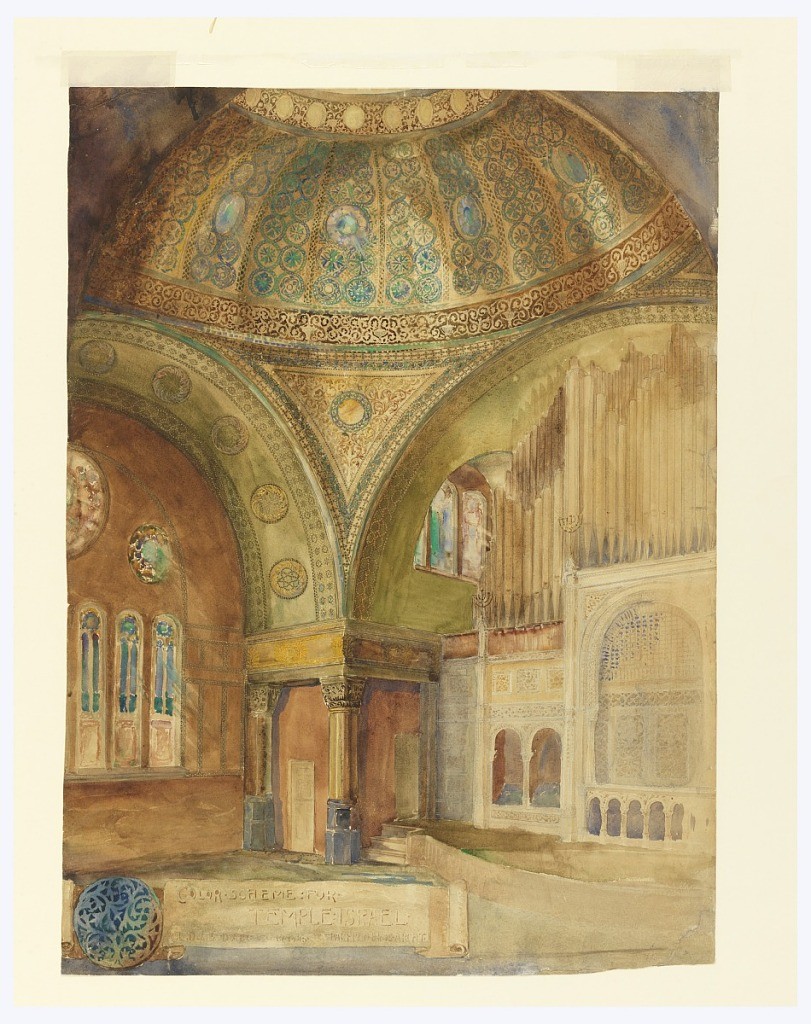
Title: Color Scheme for Temple Israel, Brooklyn, NY
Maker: Leon Dabo, American, 1868–1960
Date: ca. 1902
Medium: Brush and watercolor, gouache, graphite on paper
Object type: Drawing
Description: View of temple interior in a Byzantine style with indication of colored marbles and mosaic decoration of a large, vaulted, domed space.  Menorahs used as sculptural elements adorn the interior.